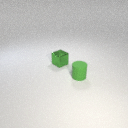
small green metal cube behind small green rubber cylinder